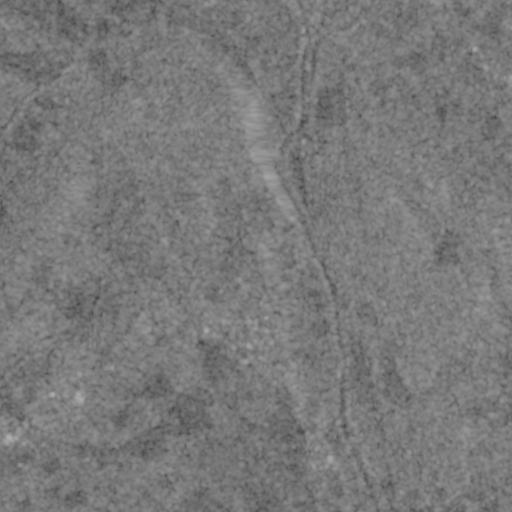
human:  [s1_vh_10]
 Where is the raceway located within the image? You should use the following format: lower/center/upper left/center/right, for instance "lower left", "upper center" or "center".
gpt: The raceway is located in the lower right of the image.
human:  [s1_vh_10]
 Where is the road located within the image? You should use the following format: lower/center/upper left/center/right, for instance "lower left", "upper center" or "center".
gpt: There is no road in the image.

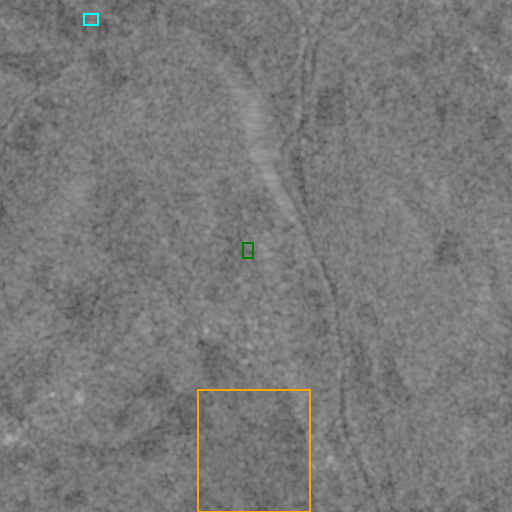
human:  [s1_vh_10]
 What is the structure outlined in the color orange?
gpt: The structure outlined in orange is a crop field.
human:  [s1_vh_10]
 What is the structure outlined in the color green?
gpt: The structure outlined in green is a park.
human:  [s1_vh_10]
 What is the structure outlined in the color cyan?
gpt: The structure outlined in cyan is a wastewater plant.
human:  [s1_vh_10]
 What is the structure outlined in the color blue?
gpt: There is no blue outline.